Question: I have a dataset
'''
200 45000
600 260000
<PHONE>
<PHONE>
'''
I generated this by processing other data (set like '{(x0, y0), (x1, y1),..}'). On the first row in the first column is the low quartile of 'x' and in the second column is sum of 'y's corresponding to data with 'x_0 < 200'. In the second column it is similar but the first column is median and second column is the mentioned sum for '200 < x_0 <= 600'. Third is similar (just with high quartile), fourth has the maximum value of 'x' in the first column.
I want to render a box plot similar to the one below but the xtics should be right between the borders of the boxes (so each box would be between two xtics). How can I do that? The manual page for "set xtics" didn't help.

This was generated by this code (few unimportant style settings not shown):
'''
plot 'data/example.dat' using 1:2:xtic(1) with boxes
'''
There is a related question <URL>.
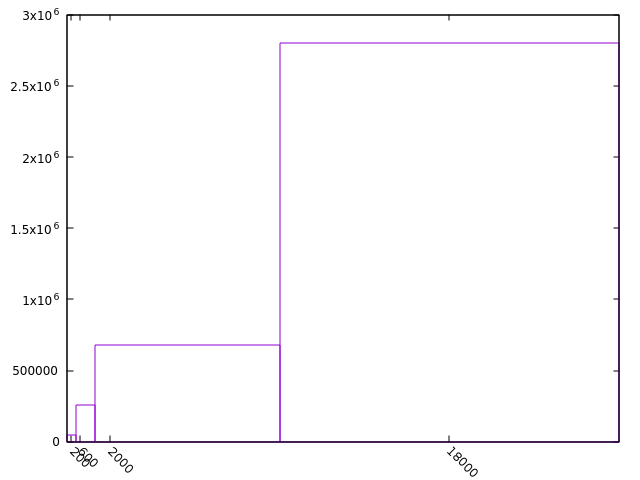
Answer: You can use the 'fsteps' plotting style. But, with this you need to add an additional line to get the plot right:
'''
0 45000
200 45000
600 260000
<PHONE>
<PHONE>
'''
and plot this e.g. with
'''
set xtic rotate
plot 'test.dat' using 1:2:xtic(1) with fsteps lw 3 notitle
'''